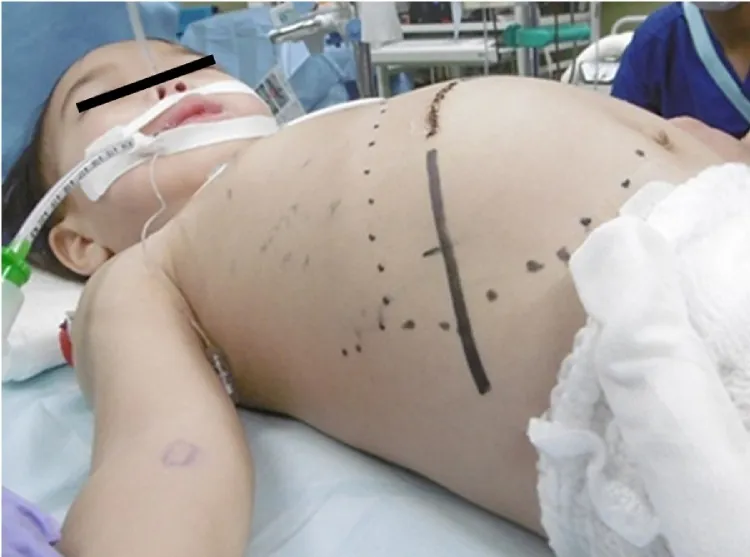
Abdominal macroscopic findings of the patient.
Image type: medical_photograph (skin_photograph)